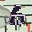
Label: 6